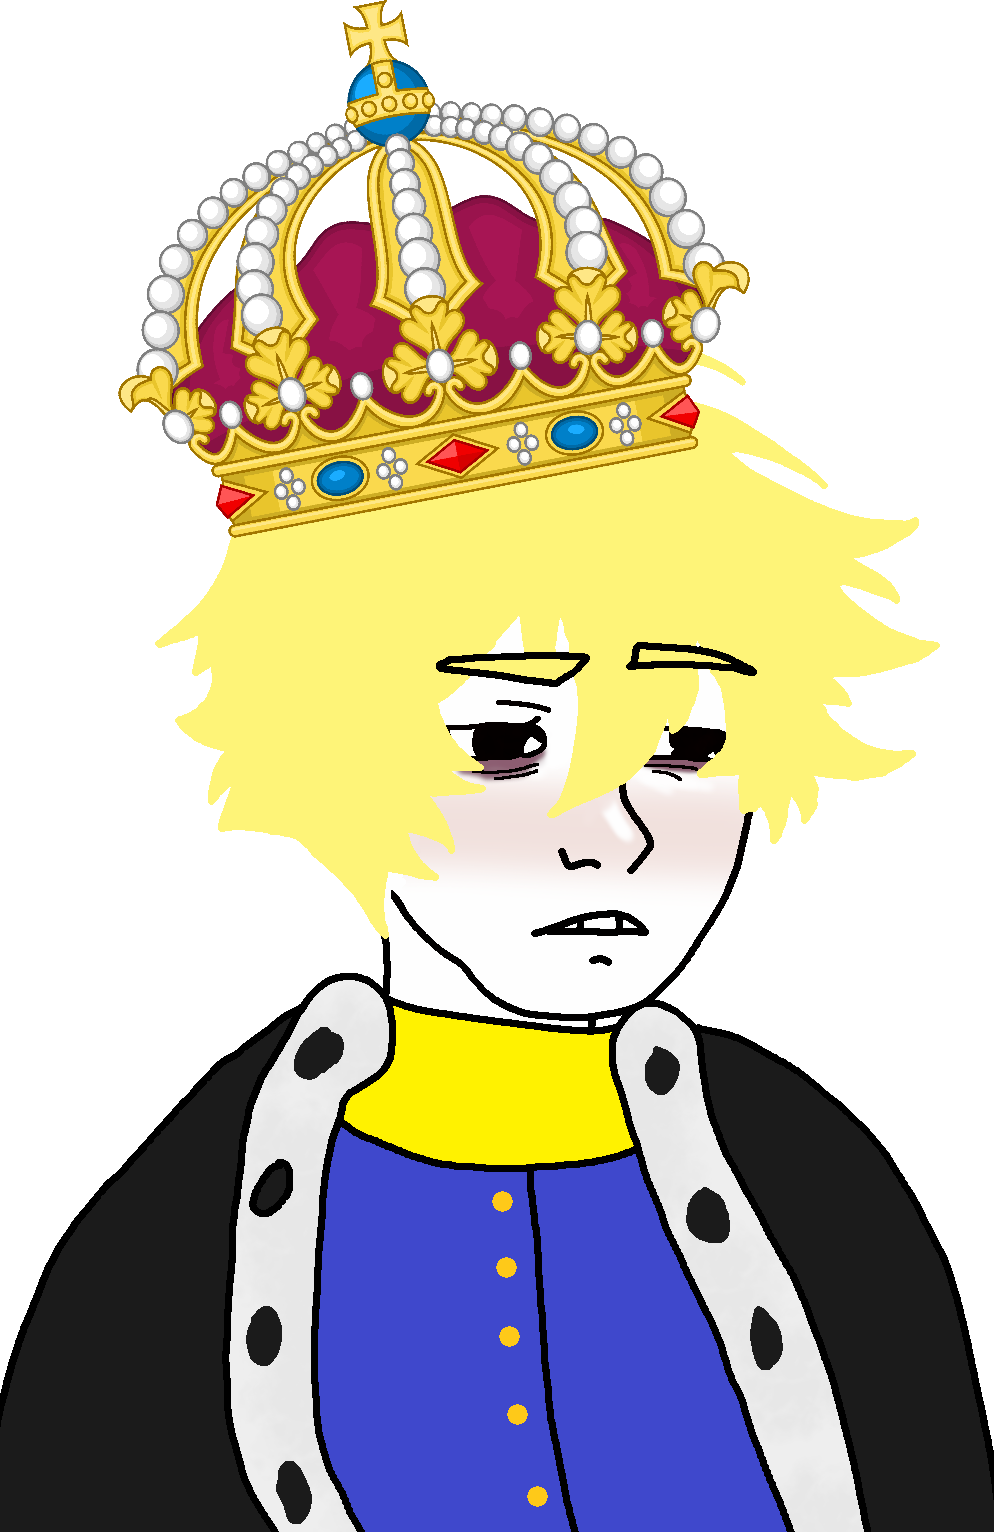
Label: 5_Twinkjak